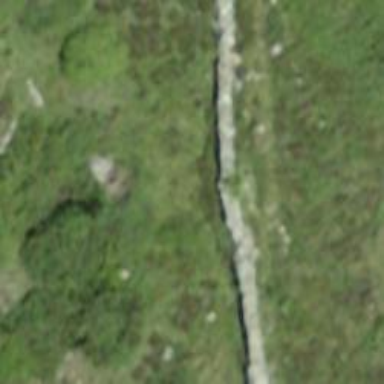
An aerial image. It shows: Wall is shown in the image.